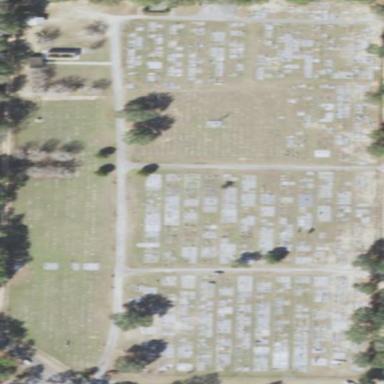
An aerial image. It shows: Cemetery.